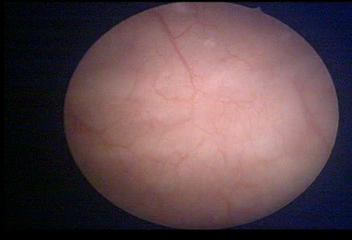
Modality: WLC
Class: Normal mucosa
Bladder cancer association: No